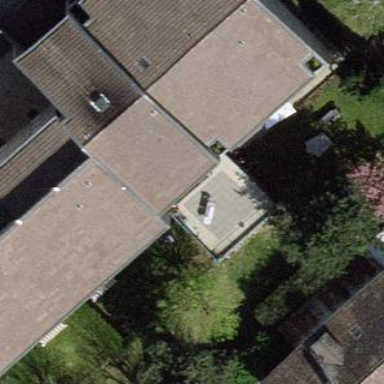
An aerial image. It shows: Garden enclosed by fence.